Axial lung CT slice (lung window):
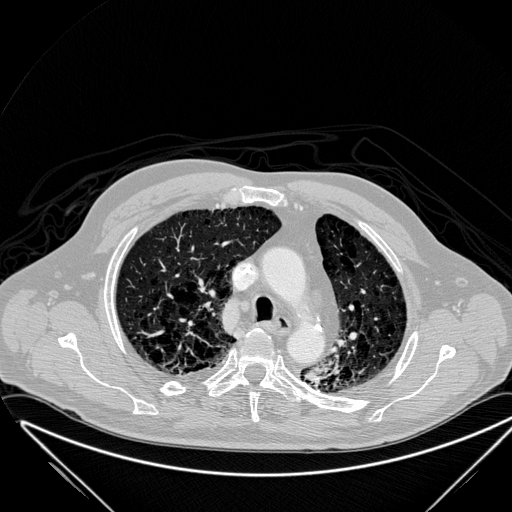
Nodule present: no